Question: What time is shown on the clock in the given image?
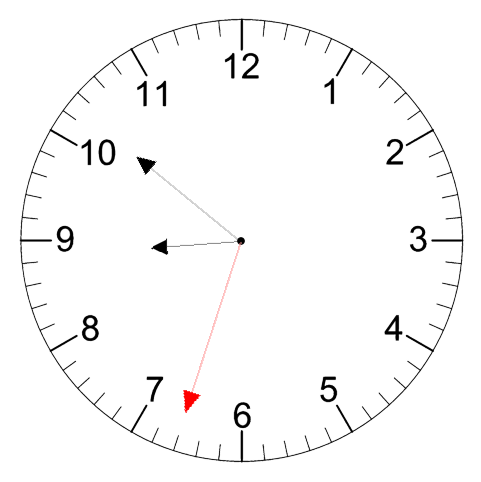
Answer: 08:51:33